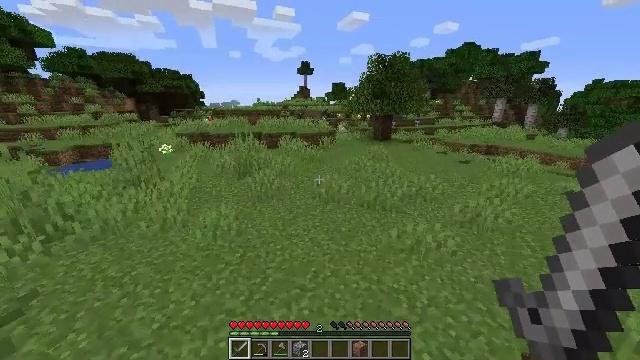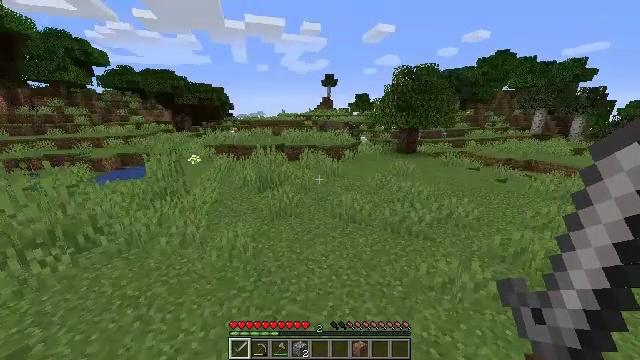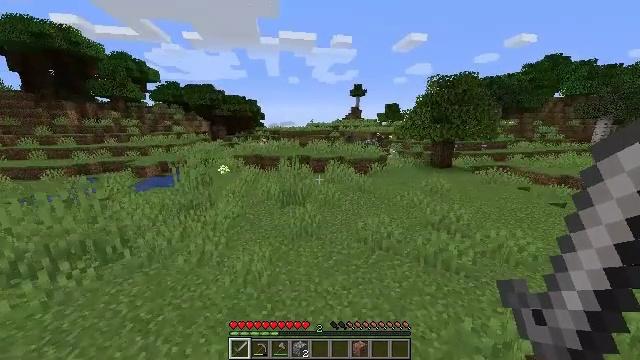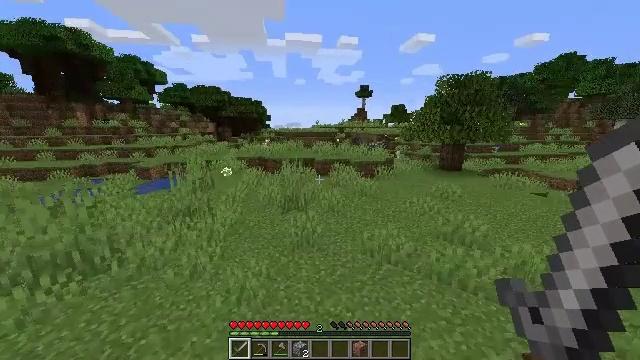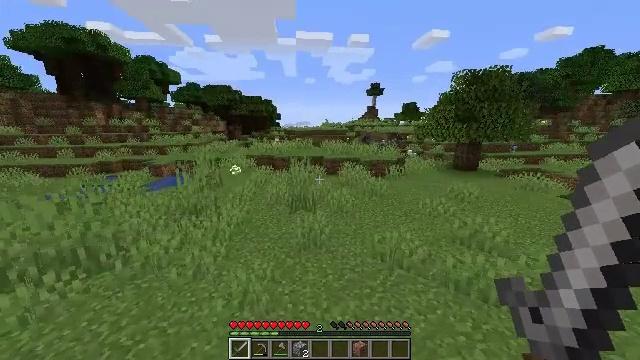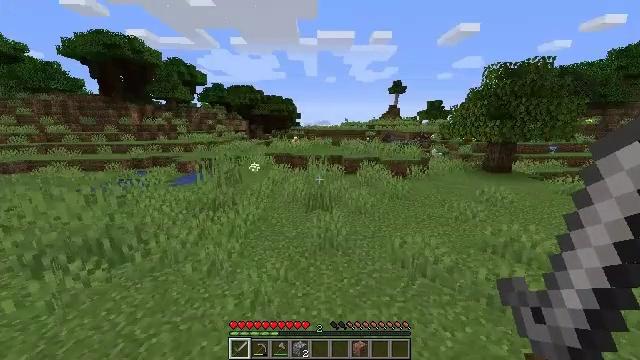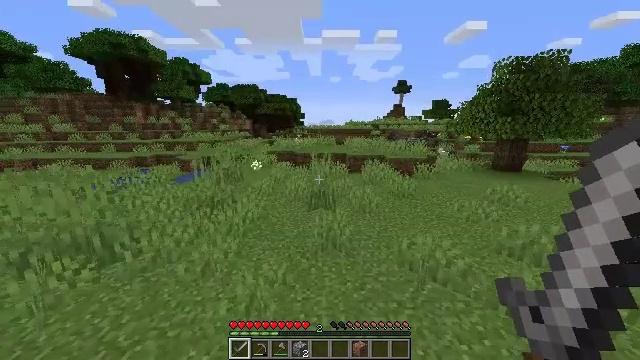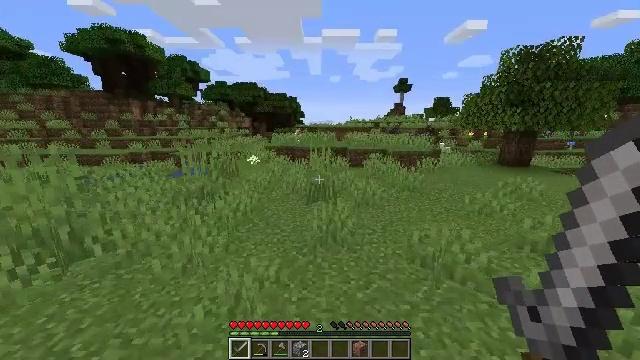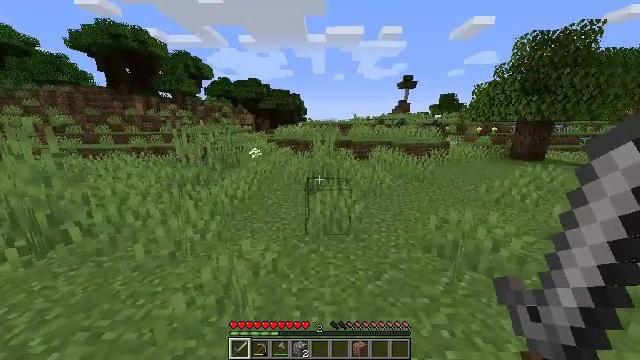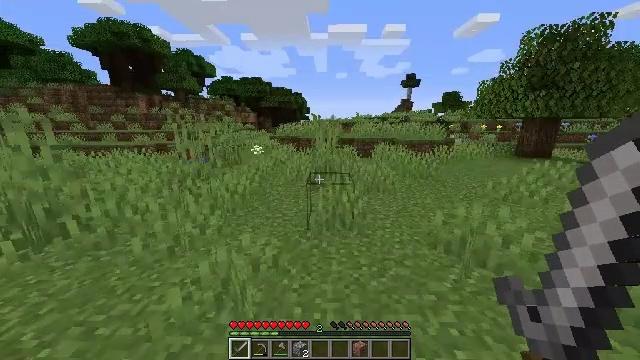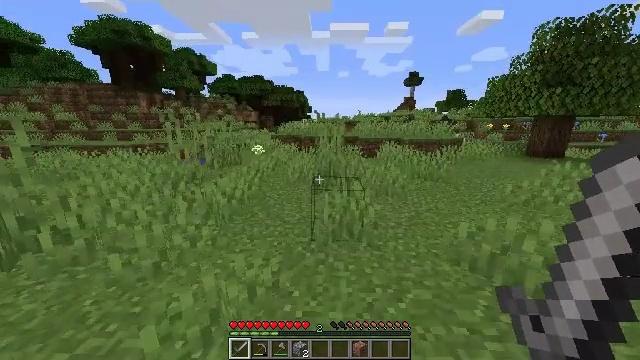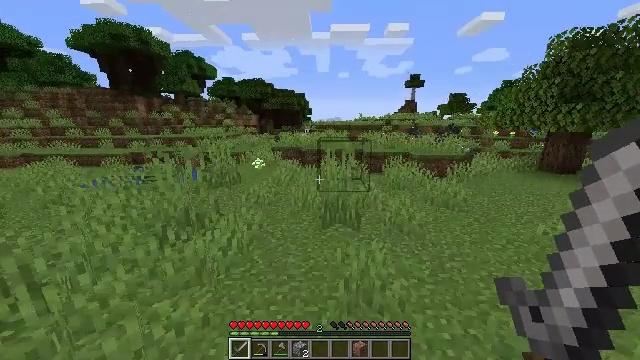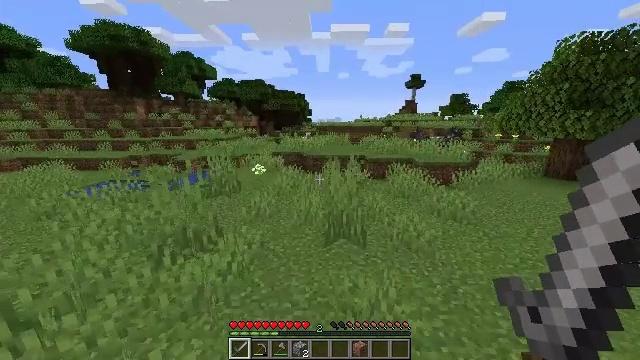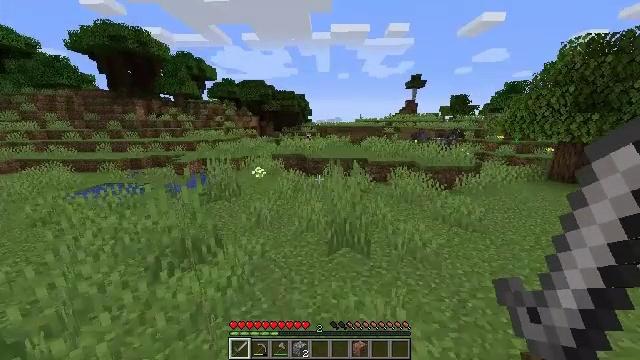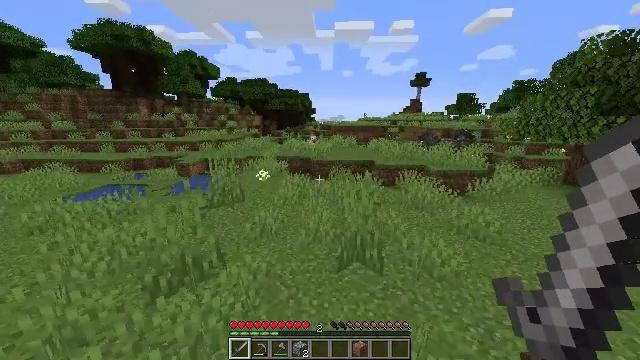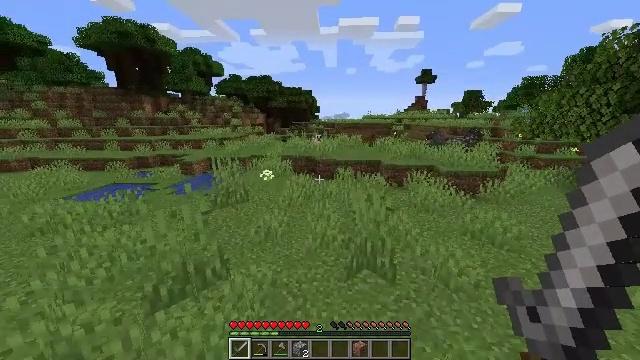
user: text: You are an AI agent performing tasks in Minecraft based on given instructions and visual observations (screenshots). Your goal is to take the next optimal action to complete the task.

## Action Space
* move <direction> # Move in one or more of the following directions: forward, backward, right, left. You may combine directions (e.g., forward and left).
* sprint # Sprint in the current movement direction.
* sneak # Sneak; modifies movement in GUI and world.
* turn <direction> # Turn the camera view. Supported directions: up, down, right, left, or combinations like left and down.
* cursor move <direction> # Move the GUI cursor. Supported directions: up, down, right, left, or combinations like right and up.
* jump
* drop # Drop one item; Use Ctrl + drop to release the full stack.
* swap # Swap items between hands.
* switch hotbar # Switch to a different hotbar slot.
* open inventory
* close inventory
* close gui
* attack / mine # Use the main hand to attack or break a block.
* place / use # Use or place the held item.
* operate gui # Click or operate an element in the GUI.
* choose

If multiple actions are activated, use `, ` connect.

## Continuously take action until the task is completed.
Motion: motion action
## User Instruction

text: Combat the chicken.
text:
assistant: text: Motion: move forward, sprint, turn left and up, jump
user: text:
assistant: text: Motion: move forward, sprint, turn left and up, jump
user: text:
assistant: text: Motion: move forward and move left, sprint, turn left, jump
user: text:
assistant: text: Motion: move forward and move left, sprint, turn left, jump
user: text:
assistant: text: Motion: move forward and move left, sprint, turn left, jump
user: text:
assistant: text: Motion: move forward and move left, sprint, turn left, jump
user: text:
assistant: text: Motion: move forward and move left, sprint, jump
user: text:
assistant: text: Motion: move forward and move left, sprint, jump
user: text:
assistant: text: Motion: move forward and move left, sprint, jump
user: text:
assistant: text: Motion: move forward and move left, sprint, jump
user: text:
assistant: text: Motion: move forward and move left, sprint, jump
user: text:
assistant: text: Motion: move forward and move left, sprint, jump
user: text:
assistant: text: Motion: move forward and move left, sprint, jump
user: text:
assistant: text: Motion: move forward and move left, sprint, jump
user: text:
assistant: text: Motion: move forward and move left, sprint, jump
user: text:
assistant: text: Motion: move forward, sprint, jump
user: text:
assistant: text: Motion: move forward, sprint, jump
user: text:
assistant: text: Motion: move forward, sprint, jump
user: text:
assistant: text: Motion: move forward, sprint, jump
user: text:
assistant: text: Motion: move forward, sprint, jump
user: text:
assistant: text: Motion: move forward, sprint, jump
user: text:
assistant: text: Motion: move forward, sprint, jump
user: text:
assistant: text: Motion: move forward, sprint, jump
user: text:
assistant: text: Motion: move forward, sprint, jump
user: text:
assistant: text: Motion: move forward, sprint, turn right, jump
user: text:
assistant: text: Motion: move forward, sprint, turn right, jump
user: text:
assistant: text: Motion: move forward, sprint, jump
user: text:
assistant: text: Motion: move forward, sprint, jump
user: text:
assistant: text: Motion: move forward, sprint, jump
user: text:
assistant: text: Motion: move forward, sprint